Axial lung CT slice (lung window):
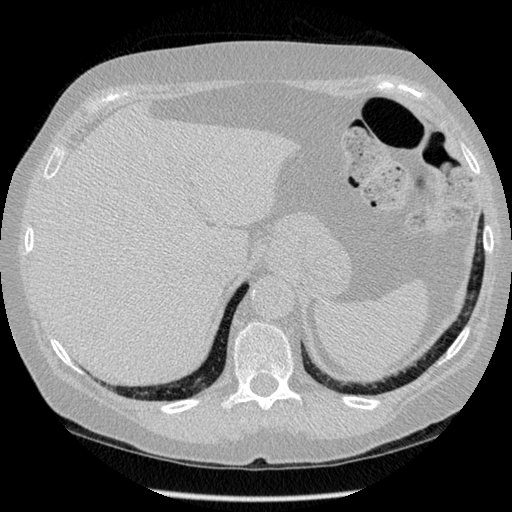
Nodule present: no